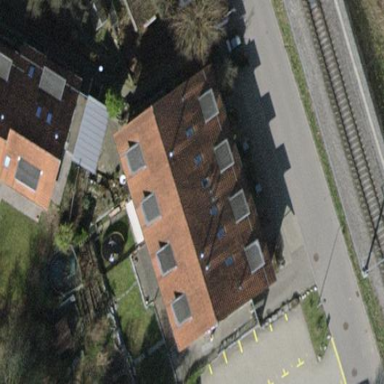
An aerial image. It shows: Terrace building.